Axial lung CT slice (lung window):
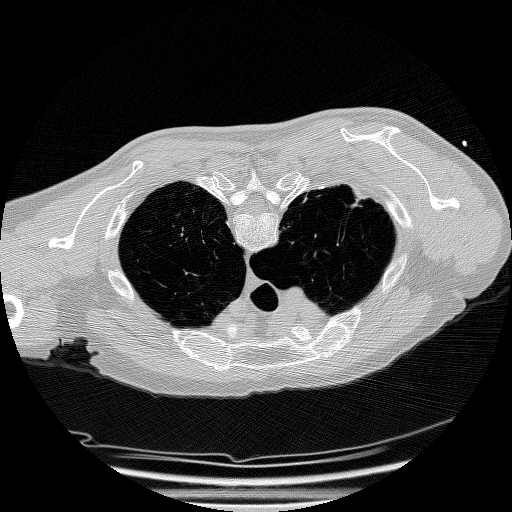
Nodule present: no